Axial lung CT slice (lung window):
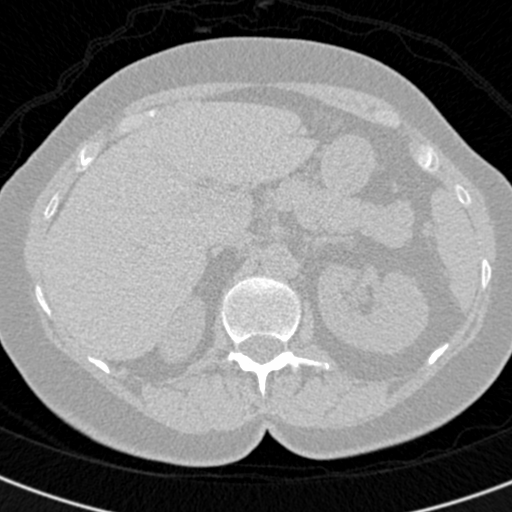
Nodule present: no